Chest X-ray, AP view. Patient: 63 years old, sex F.
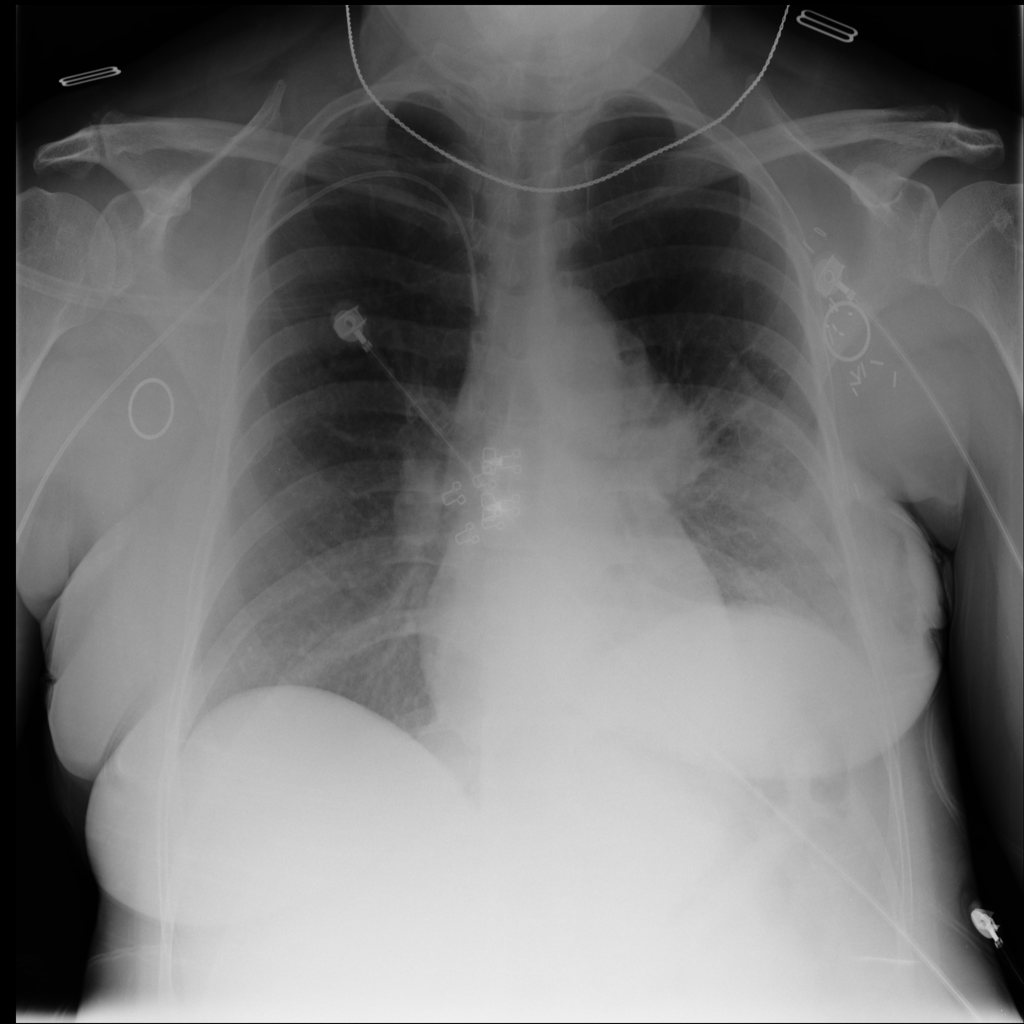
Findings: No Finding